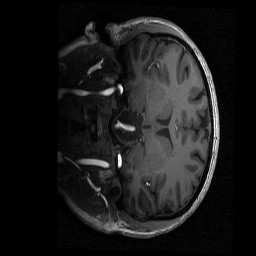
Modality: T1w
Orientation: coronal
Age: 23
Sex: female